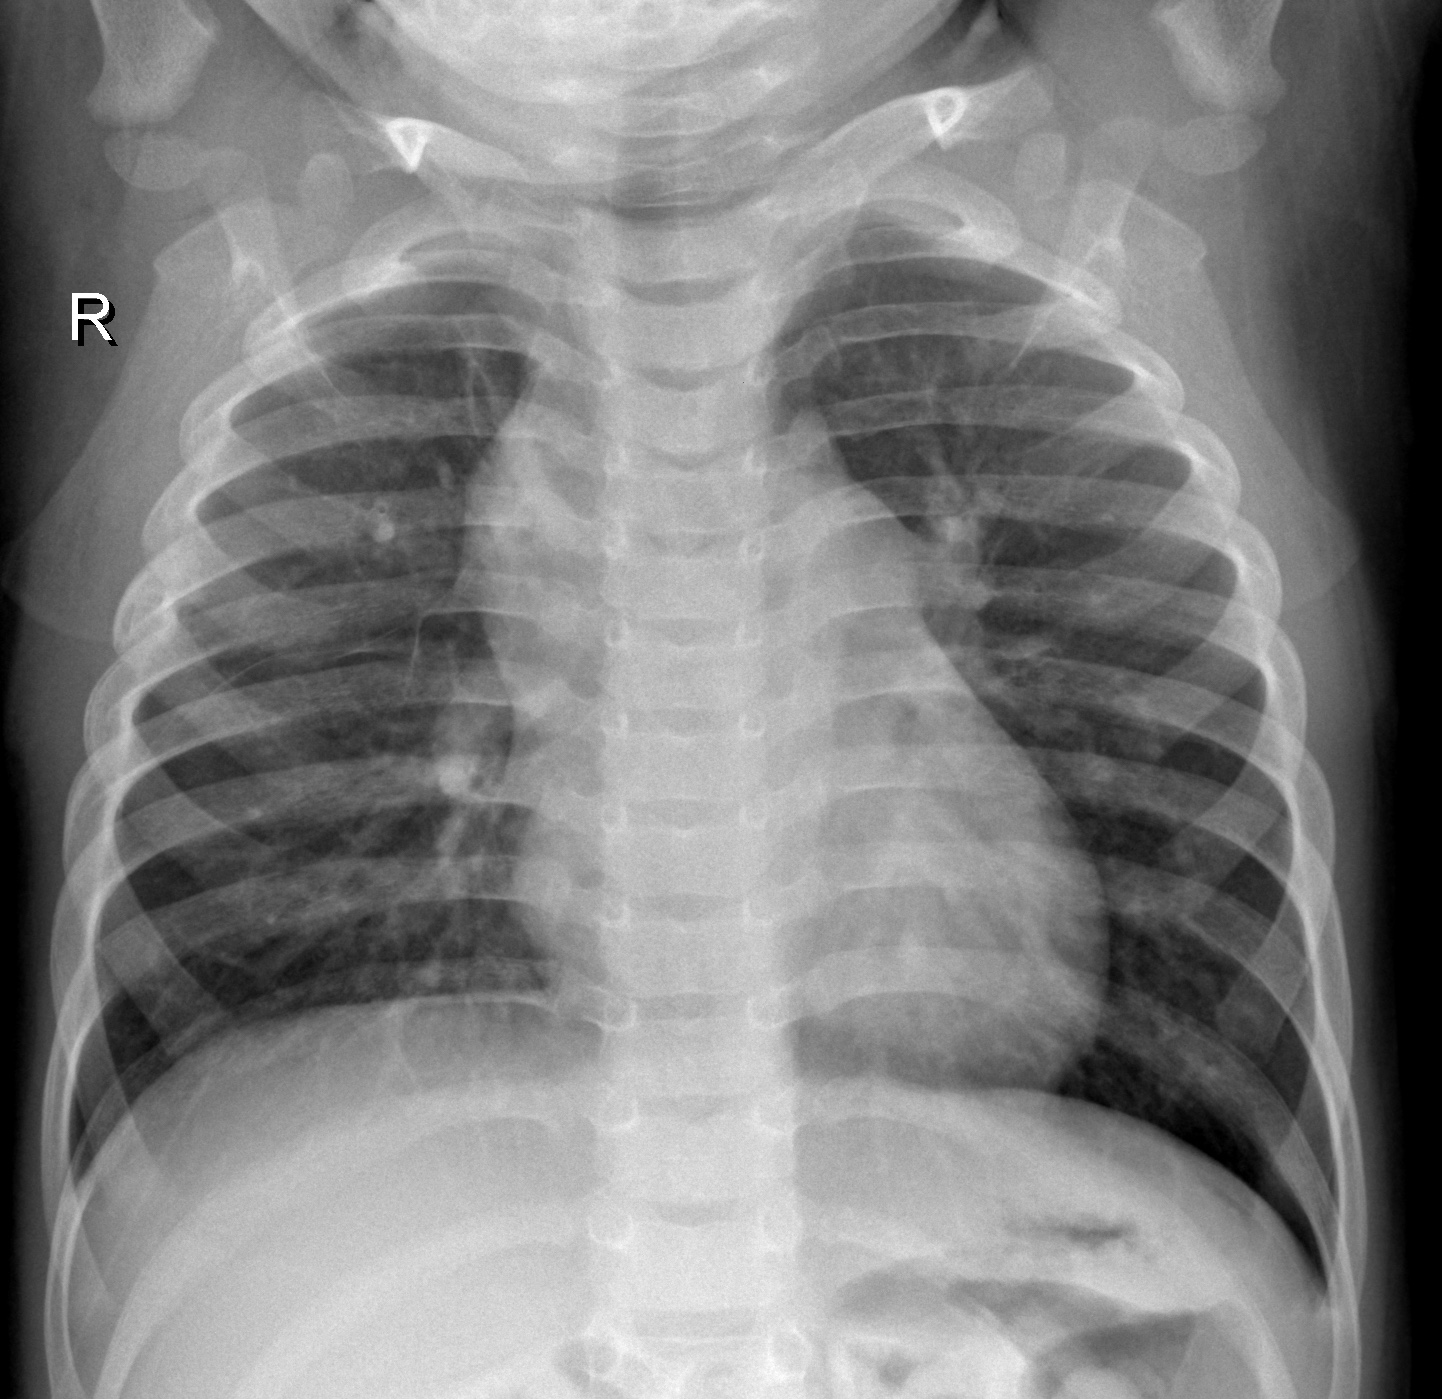
Diagnosis: NORMAL